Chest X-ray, PA view. Patient: 63 years old, sex F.
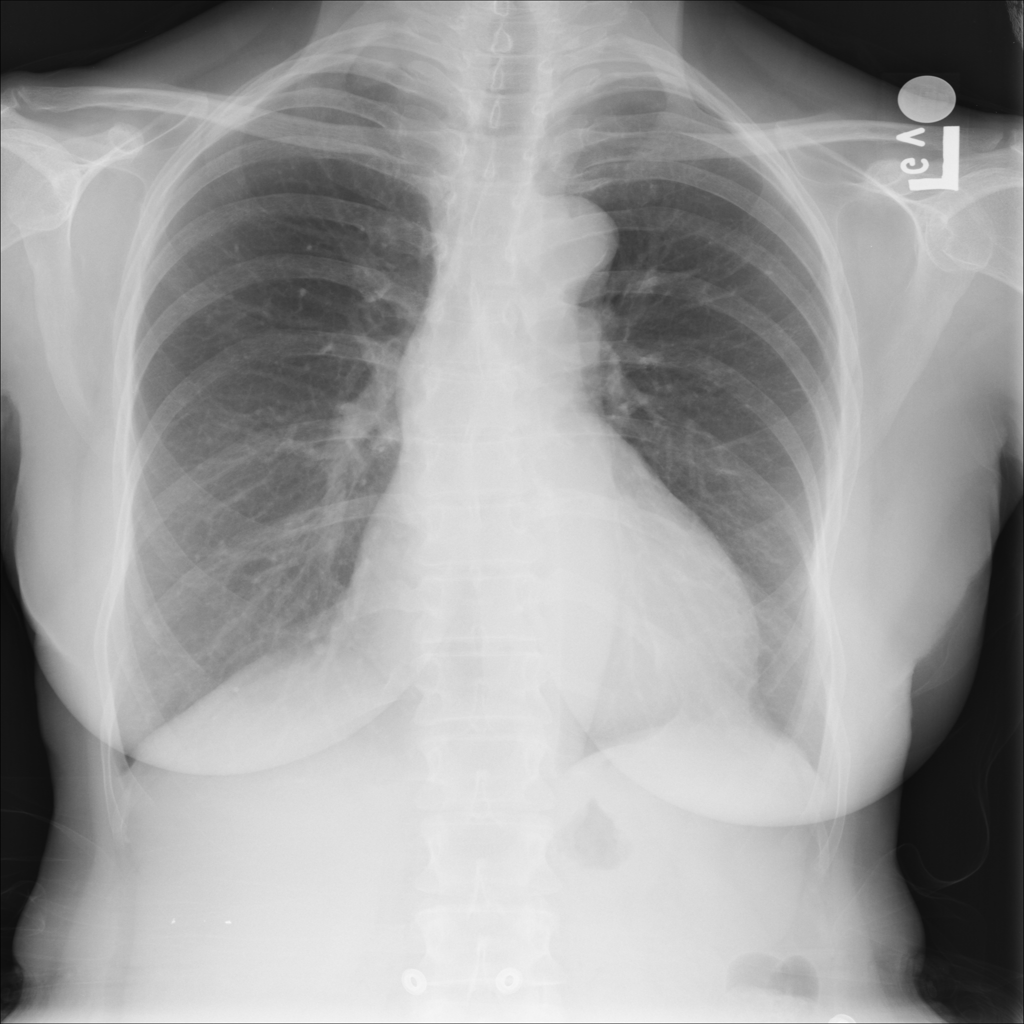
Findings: Pleural_Thickening